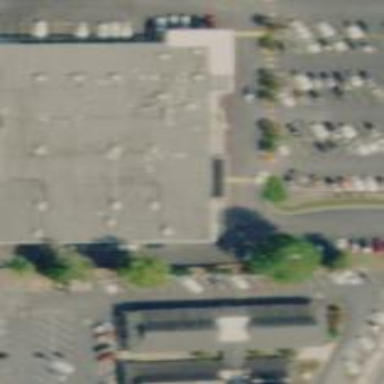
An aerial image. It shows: Building.